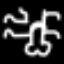
Label: mushroom